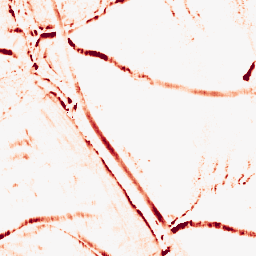
Category: morphological
Decomposition family: morphological_rect
Decomposition parameters: operation: opening
width: 5
height: 10
Upsampling method: bilinear
Upsampling parameters: scale: 2
Upsampling scale: 2